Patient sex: M
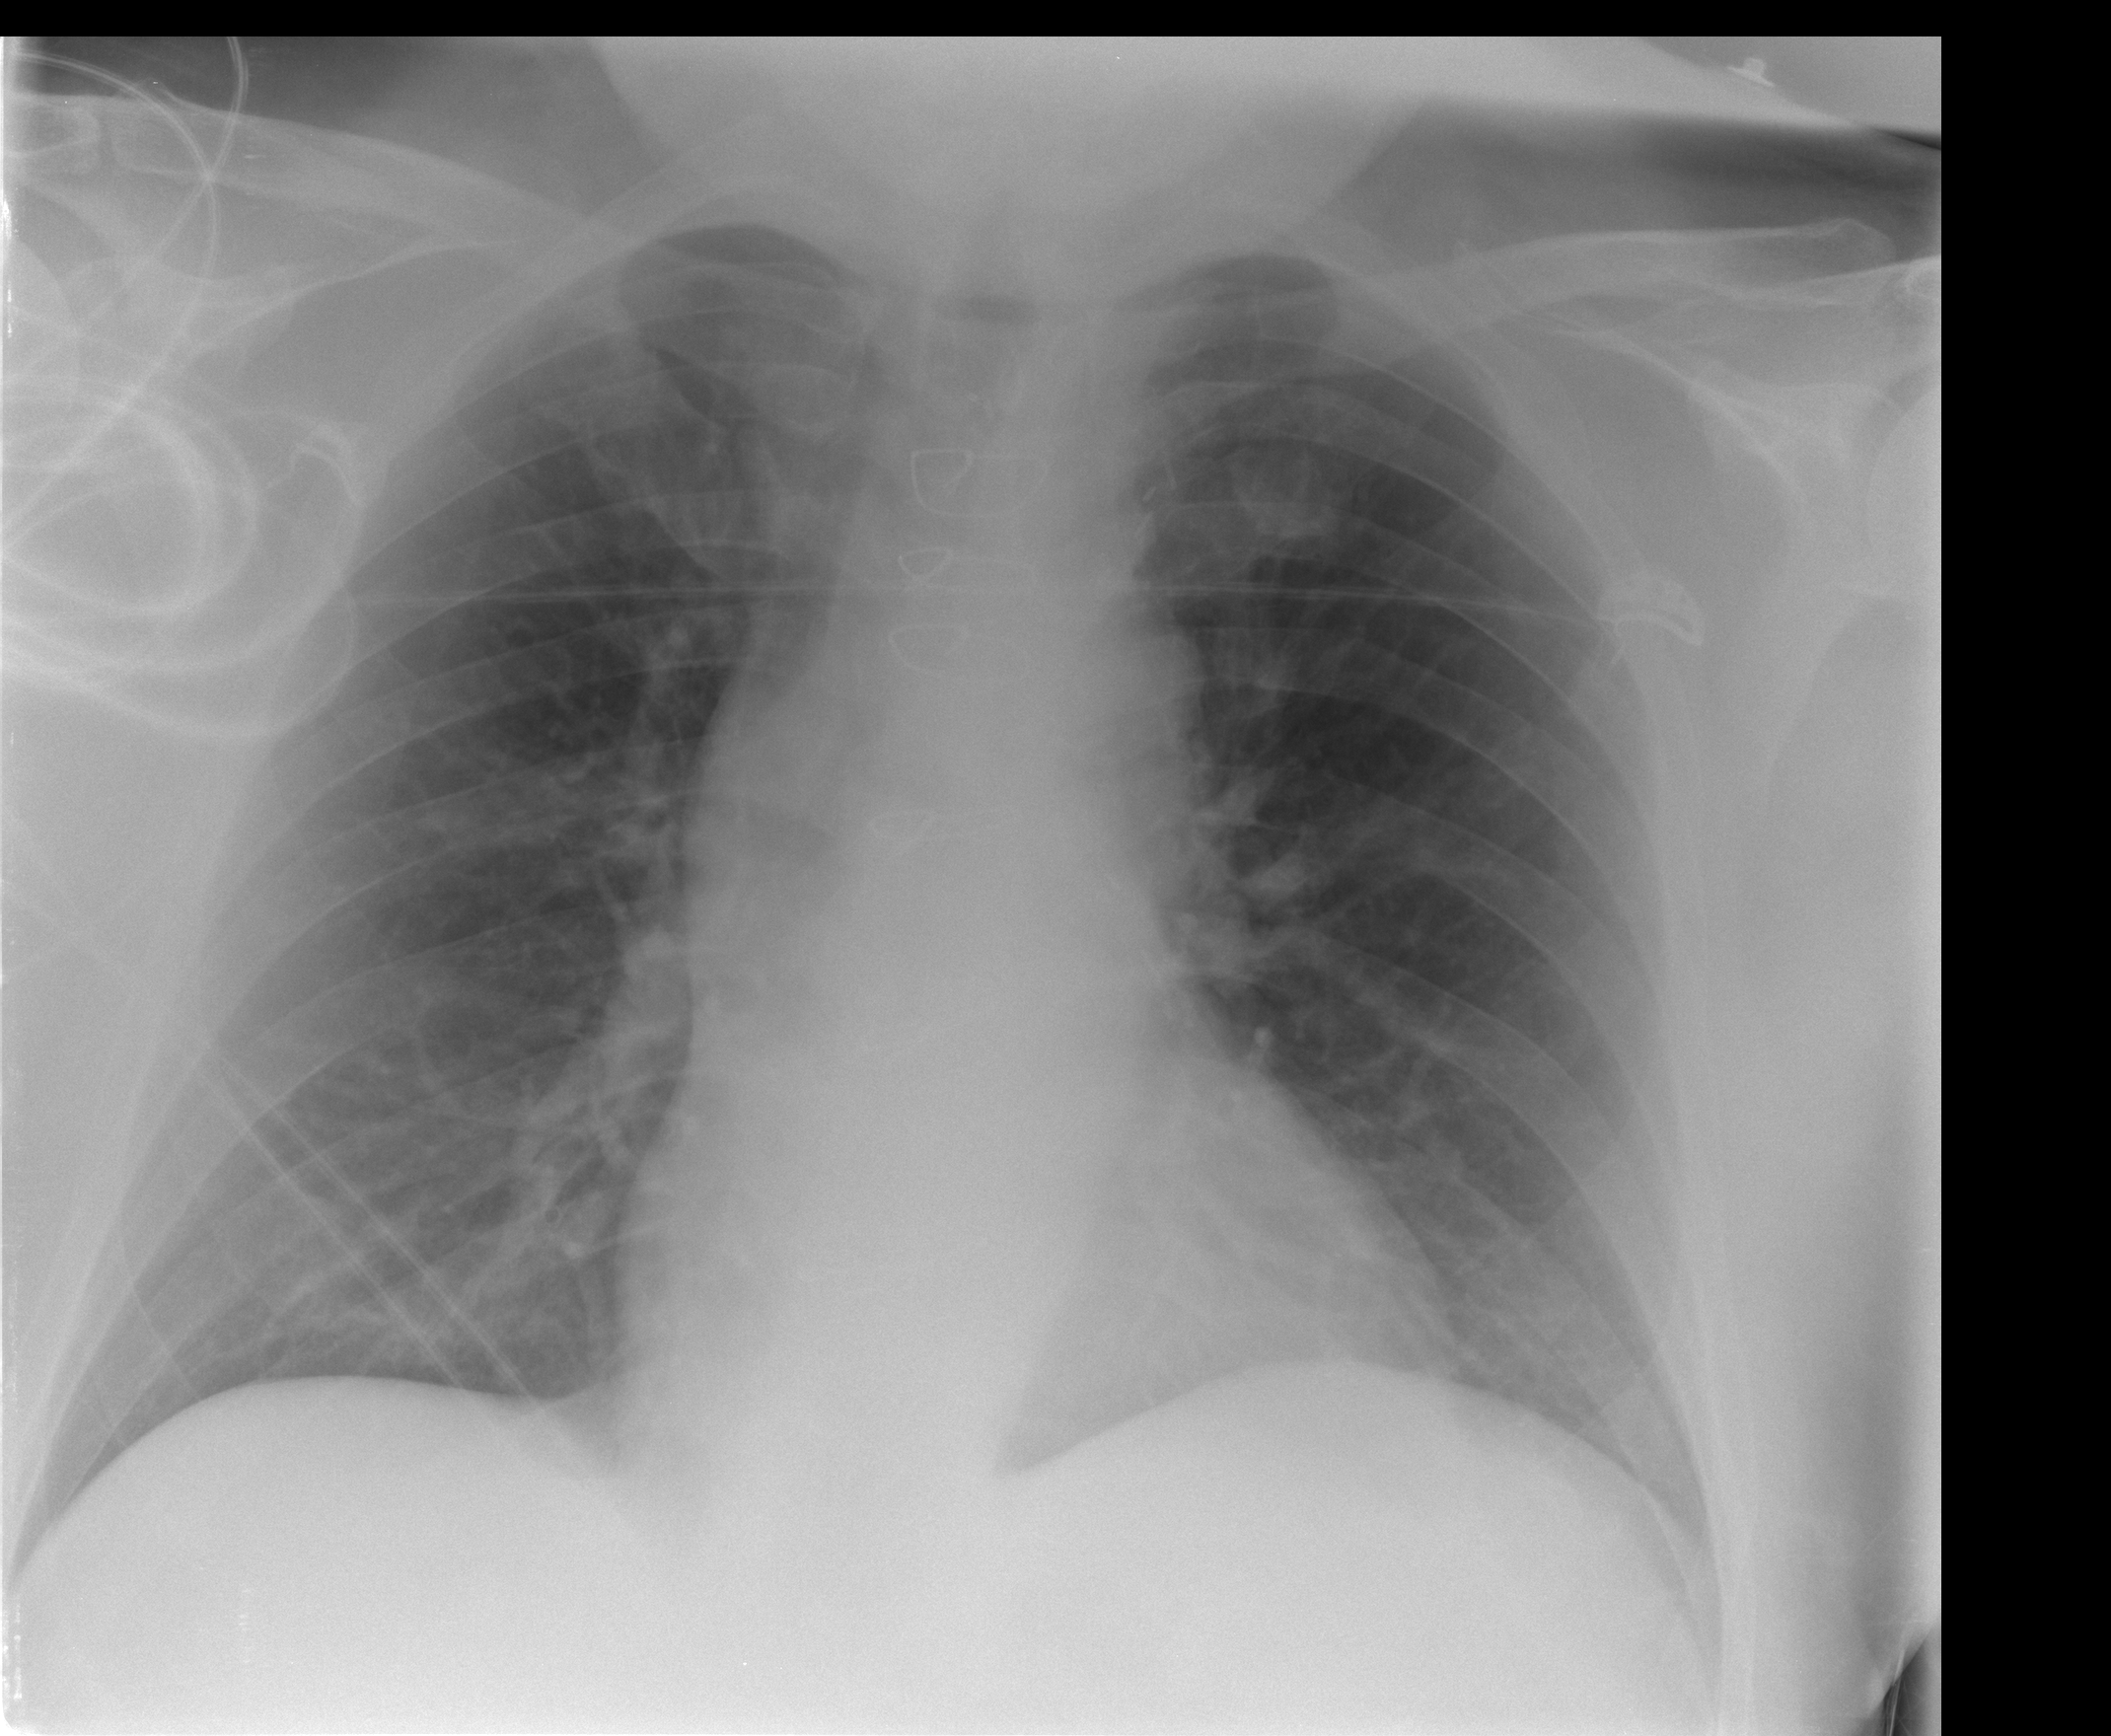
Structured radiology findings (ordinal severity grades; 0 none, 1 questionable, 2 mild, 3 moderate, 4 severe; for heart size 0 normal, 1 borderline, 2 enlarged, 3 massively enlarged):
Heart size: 1
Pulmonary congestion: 1
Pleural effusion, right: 0
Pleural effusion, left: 0
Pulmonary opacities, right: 0
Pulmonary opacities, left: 0
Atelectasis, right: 0
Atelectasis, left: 0